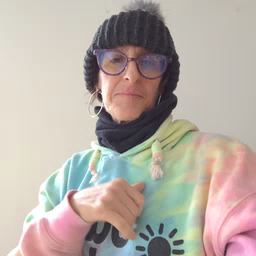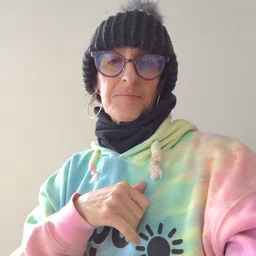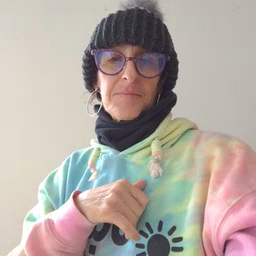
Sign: arm